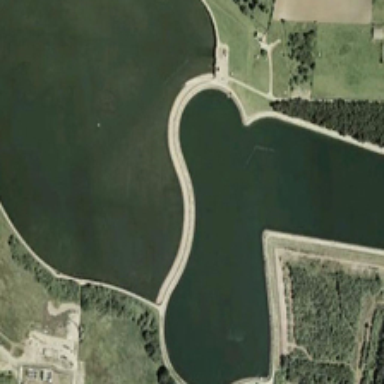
Many green trees are around two separated ponds .